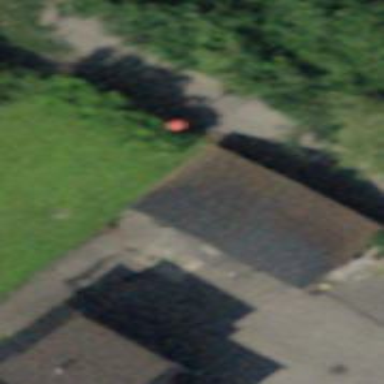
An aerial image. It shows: Barn.